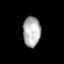
Tissue: lung
Cell type: Epithelial cells
Senescence score: 0.1743
Nuclear area (px): 513
Mean DAPI intensity: 178.747